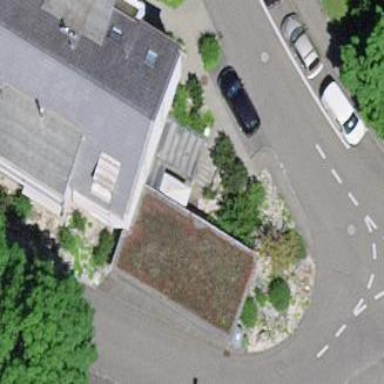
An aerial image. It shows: Garage.